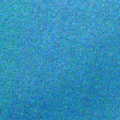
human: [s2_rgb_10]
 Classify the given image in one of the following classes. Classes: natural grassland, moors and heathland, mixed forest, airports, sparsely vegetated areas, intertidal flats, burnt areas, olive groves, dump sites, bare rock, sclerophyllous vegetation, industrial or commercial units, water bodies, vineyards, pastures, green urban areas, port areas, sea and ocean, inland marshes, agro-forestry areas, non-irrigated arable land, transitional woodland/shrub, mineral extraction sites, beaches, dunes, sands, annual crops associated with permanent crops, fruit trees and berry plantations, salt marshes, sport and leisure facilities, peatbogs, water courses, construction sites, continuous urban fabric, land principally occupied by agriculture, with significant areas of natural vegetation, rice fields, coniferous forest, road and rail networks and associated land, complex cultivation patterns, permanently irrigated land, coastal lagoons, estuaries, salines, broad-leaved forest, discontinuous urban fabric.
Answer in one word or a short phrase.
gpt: sea and ocean